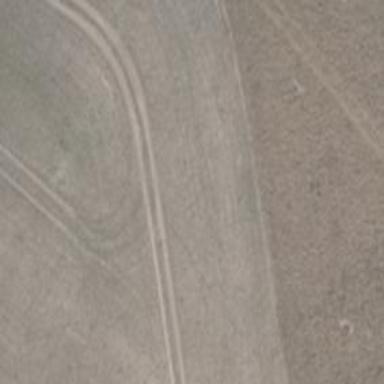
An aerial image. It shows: Grassy track with grade 5 track type.